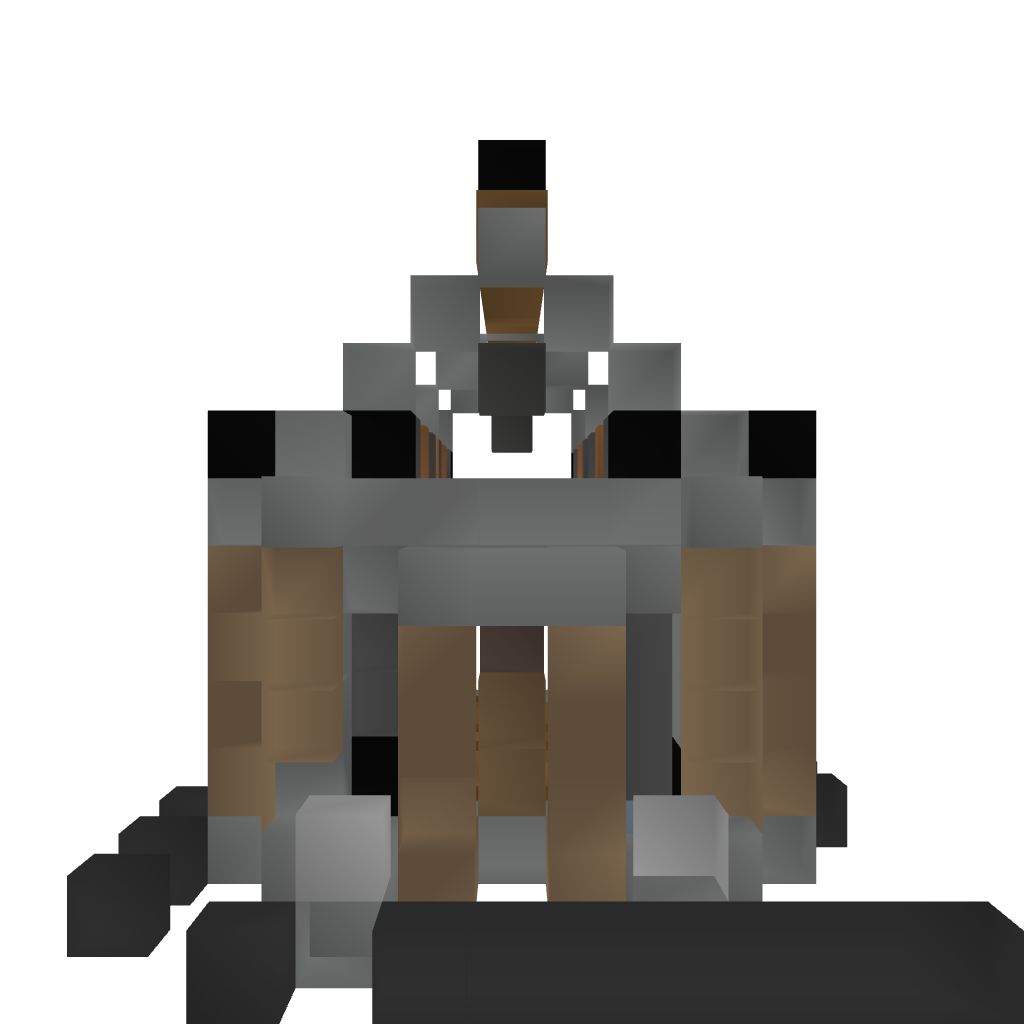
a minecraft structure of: House 2